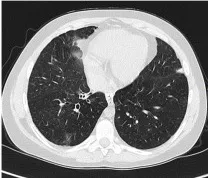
Genetic analysis, physical features (as an adult), and computed tomography (CT) of the chest at the age of 14 years. (C) Chest CT demonstrates bronchiolitis obliterans, lower lobe right side: small area of ground-glass opaque consolidation, swelling, and widening of bronchial tubes.
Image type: radiology (ct)